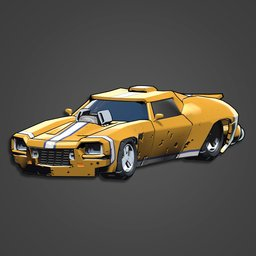
Label: mechanical